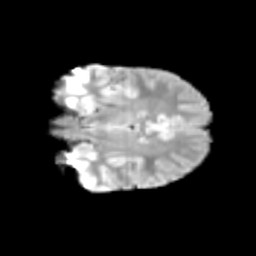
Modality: T2w
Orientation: coronal
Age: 10
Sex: male
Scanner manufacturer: siemens
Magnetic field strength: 3 T
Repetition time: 3.8 s
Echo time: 0.07 s